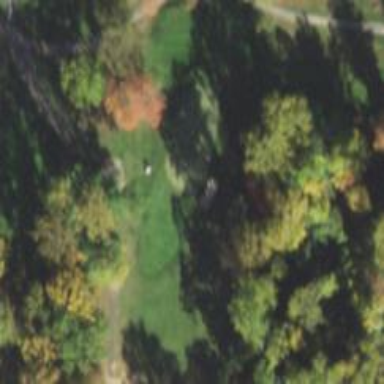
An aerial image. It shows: Golf hole.